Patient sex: M
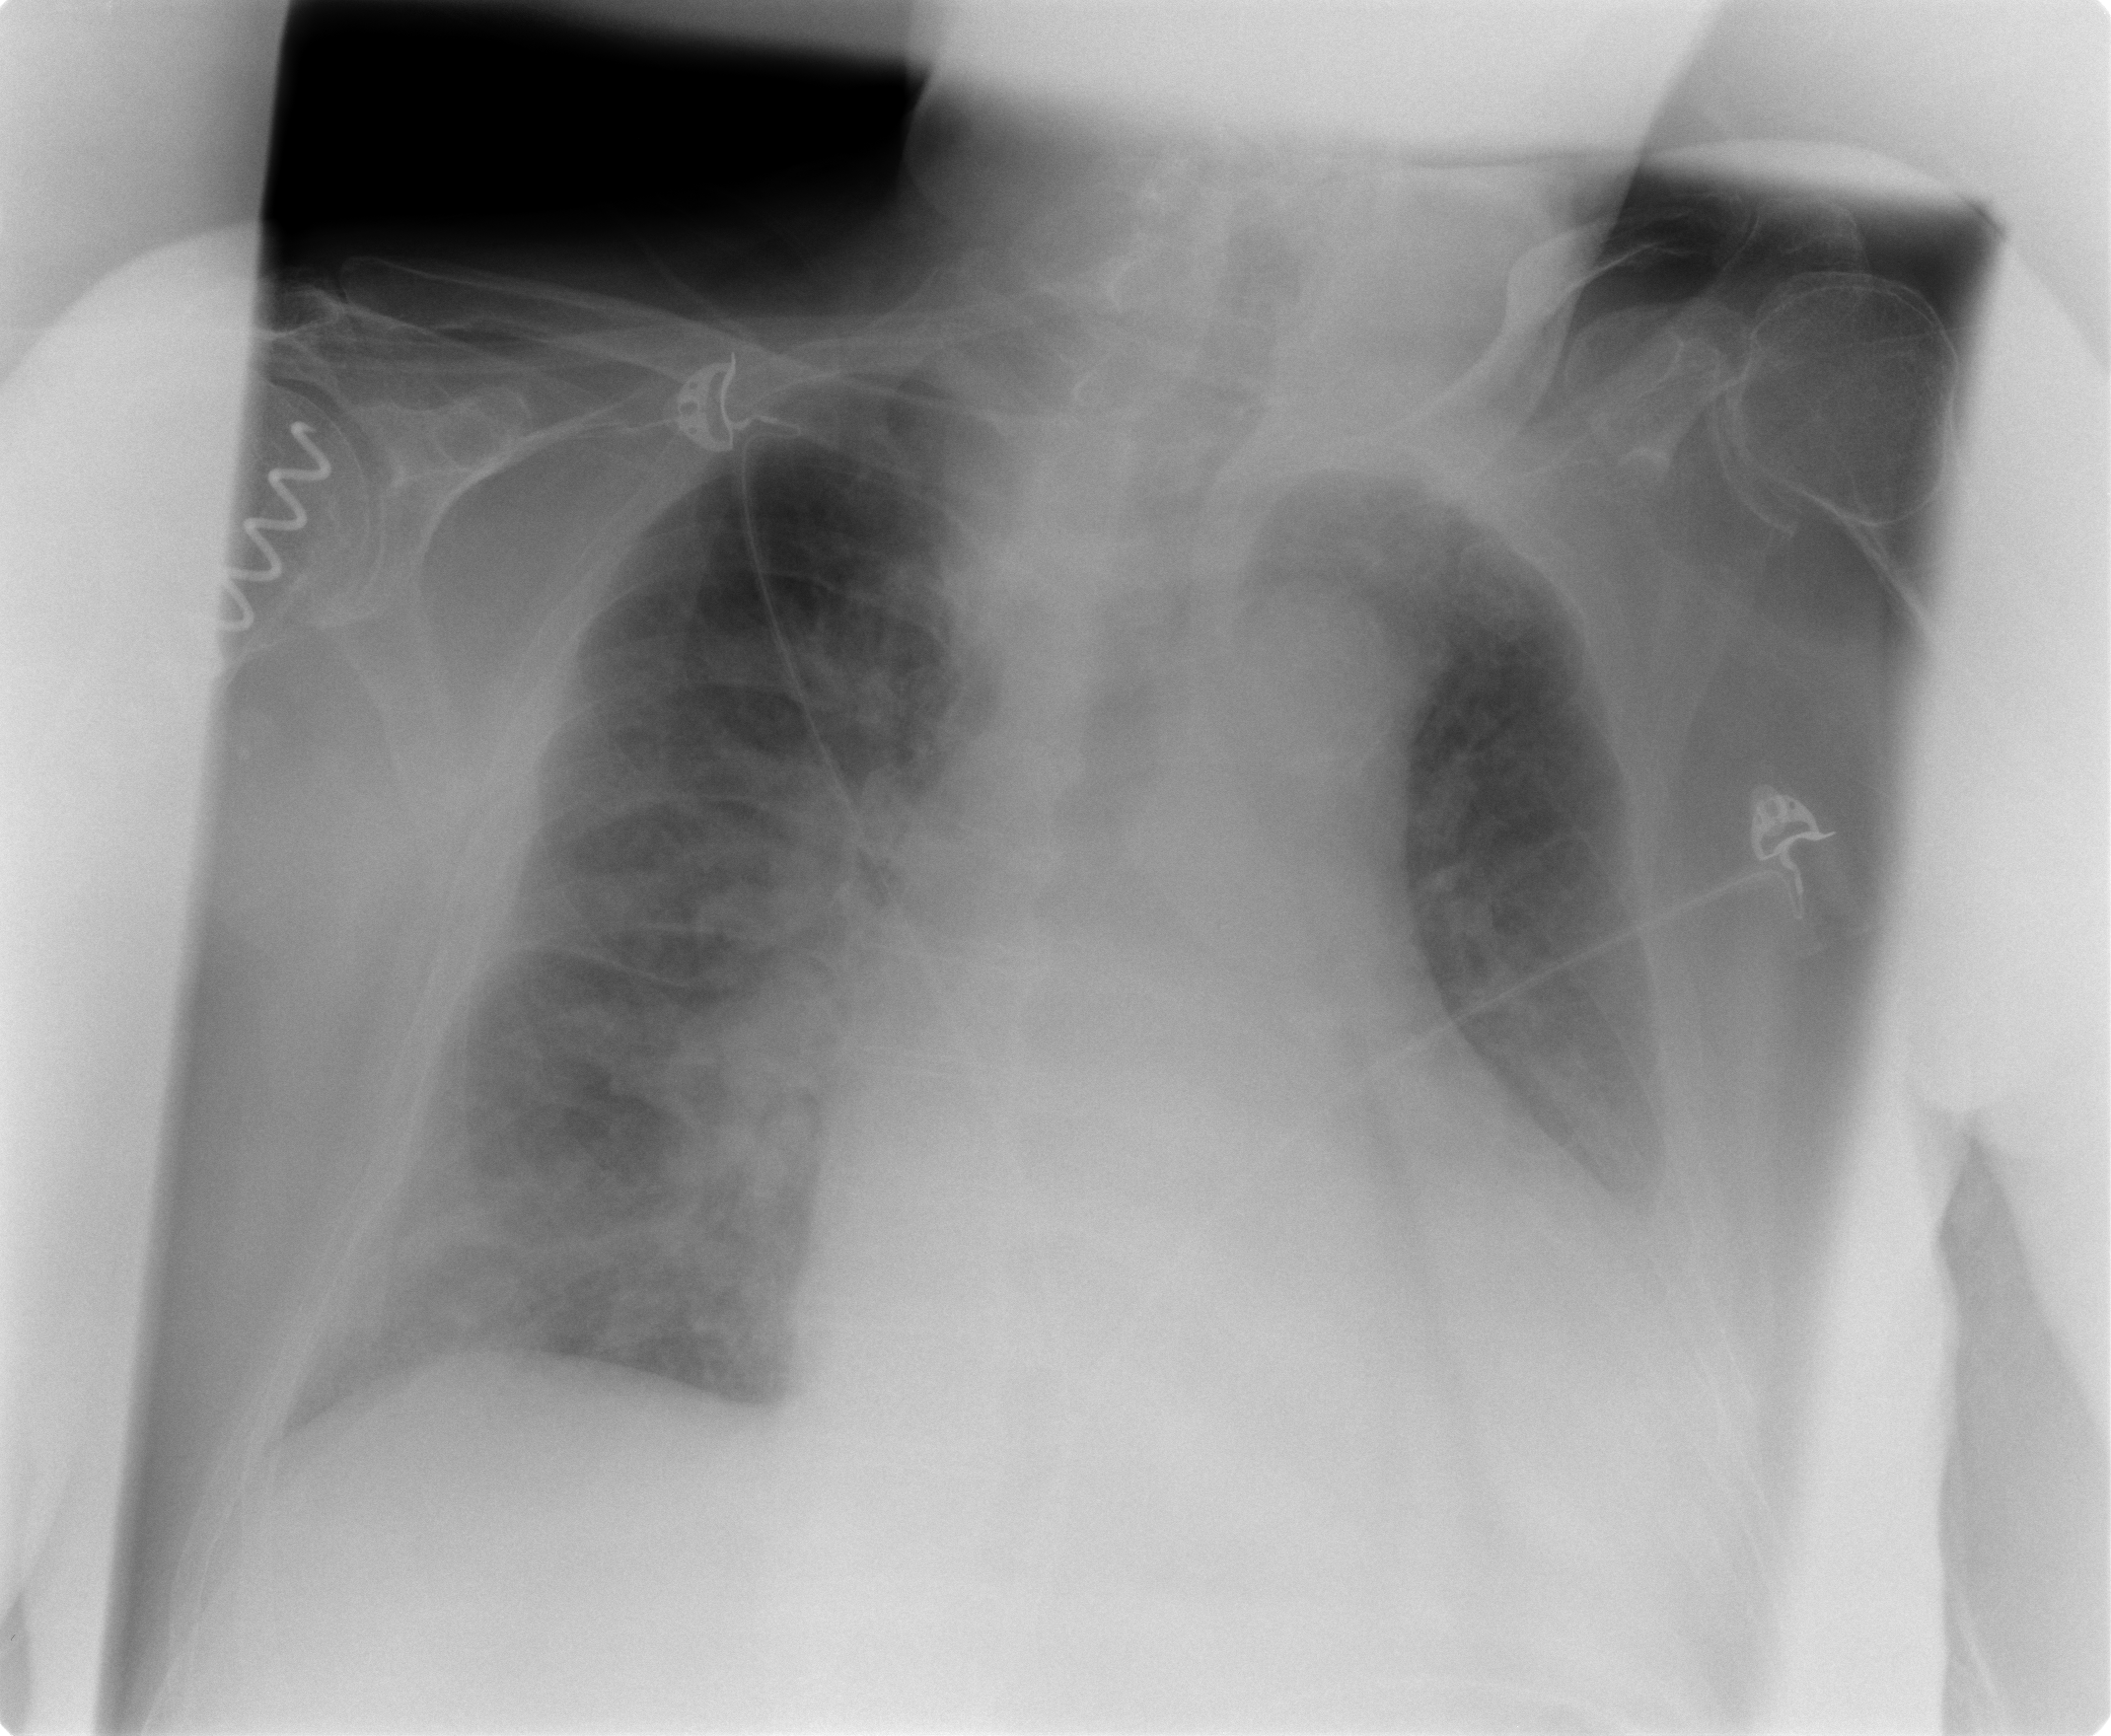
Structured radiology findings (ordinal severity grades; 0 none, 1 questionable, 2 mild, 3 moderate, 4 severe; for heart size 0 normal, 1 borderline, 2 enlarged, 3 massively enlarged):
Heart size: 3
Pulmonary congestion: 2
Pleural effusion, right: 0
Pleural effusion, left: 2
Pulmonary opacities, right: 2
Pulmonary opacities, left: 0
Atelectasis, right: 1
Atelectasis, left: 1